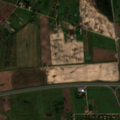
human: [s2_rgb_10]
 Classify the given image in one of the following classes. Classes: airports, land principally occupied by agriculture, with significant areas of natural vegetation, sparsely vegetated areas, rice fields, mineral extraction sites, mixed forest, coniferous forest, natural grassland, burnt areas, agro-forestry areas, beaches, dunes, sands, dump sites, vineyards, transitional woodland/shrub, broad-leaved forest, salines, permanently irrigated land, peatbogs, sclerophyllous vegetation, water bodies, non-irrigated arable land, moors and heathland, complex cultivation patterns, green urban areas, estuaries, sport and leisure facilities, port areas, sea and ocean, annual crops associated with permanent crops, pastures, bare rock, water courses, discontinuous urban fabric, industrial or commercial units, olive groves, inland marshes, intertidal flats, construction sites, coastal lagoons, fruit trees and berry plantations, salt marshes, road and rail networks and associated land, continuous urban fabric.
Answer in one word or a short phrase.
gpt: discontinuous urban fabric, non-irrigated arable land, pastures, complex cultivation patterns